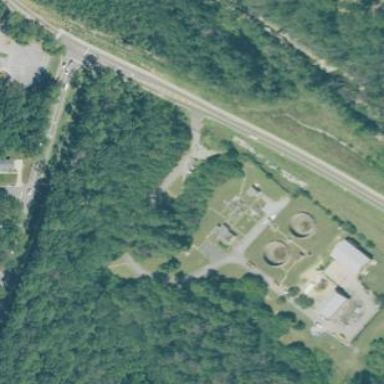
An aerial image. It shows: View of wastewater plant.